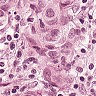
Metastatic tissue present: yes